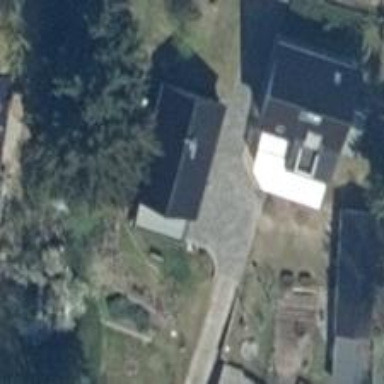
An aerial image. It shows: Paved driveway road for service vehicles.